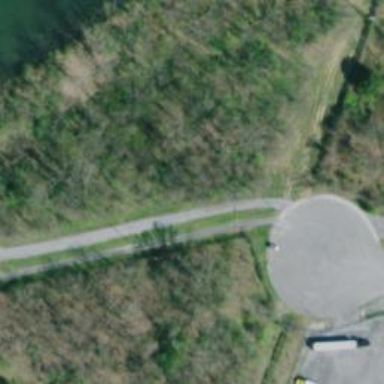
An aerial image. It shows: Excellent cycleway with asphalt surface.